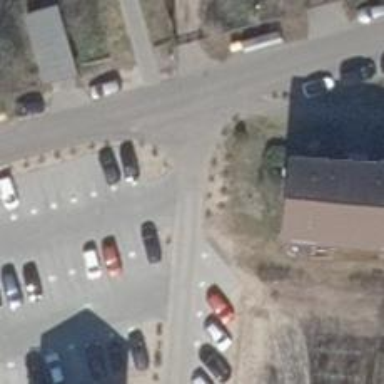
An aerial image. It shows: Parking aisle designated as service road.